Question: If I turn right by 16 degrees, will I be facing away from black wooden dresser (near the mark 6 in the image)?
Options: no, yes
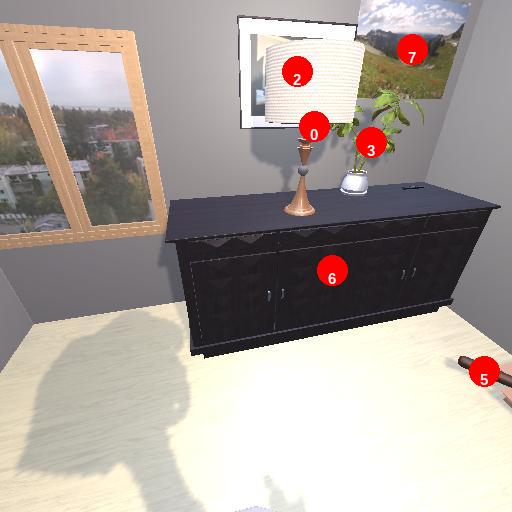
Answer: no